Question: Since the tutorial I am following is using firestore and I tried to use firebase database. Could you plz let me know where is wrong, why I cant read my data?
Here is the tutorial code for firestore:
'''
static Stream<List<Todo>> readTodos() => FirebaseFirestore.instance
.collection('todo')
.orderBy(TodoField.createdTime, descending: true)
.snapshots()
.transform(Utils.transformer(Todo.fromJson));
'''
for transformer methode is like this:
'''
static StreamTransformer transformer<T>(
T Function(Map<String, dynamic> json) fromJson) =>
StreamTransformer<QuerySnapshot, List<T>>.fromHandlers(
handleData: (QuerySnapshot data, EventSink<List<T>> sink) {
final snaps = data.docs.map((doc) => doc.data()).toList();
final objects = snaps.map((json) => fromJson(json)).toList();
sink.add(objects);
},
);
'''
Here is my code for firebase database:
'''
static Stream<List<Todo>> readTodos() => FirebaseDatabase.instance
.ref("todo")
.orderByChild(TodoField.createdTime)
.onValue
.map((todo) => todo.snapshot.children
.map((e) => Todo.fromJson(e.value as Map<String, dynamic>))
.toList()
..sort((a, b) => b.createdTime.compareTo(a.createdTime)));
'''
Here is streambuilder:
'''
StreamBuilder<List<Todo>>(
stream: FirebaseApi.readTodos(),
builder: (context, snapshot) {
switch (snapshot.connectionState) {
case ConnectionState.waiting:
return Center(child: CircularProgressIndicator());
default:
if (snapshot.hasError) {
return buildText('Something Went Wrong Try later');
} else {
final todos = snapshot.data;
TodosController todosController = Get.find();
todosController.setTodos(todos);
return TodoListWidget();
}
}
},
),
'''
here is my data structure:

So since the text is "Something Went Wrong Try later", I assume there is error that from somewhere right. Plesae let me know or share me the right code, thanks a lot!
also plz tell me if Im doing correctly to sort the todo event by createdTime, since for firebase only ascending is allowed, thanks!(I would like to pay for the answer since I really asked a lot and the solutions always saved my time if stack overflow has this feature)
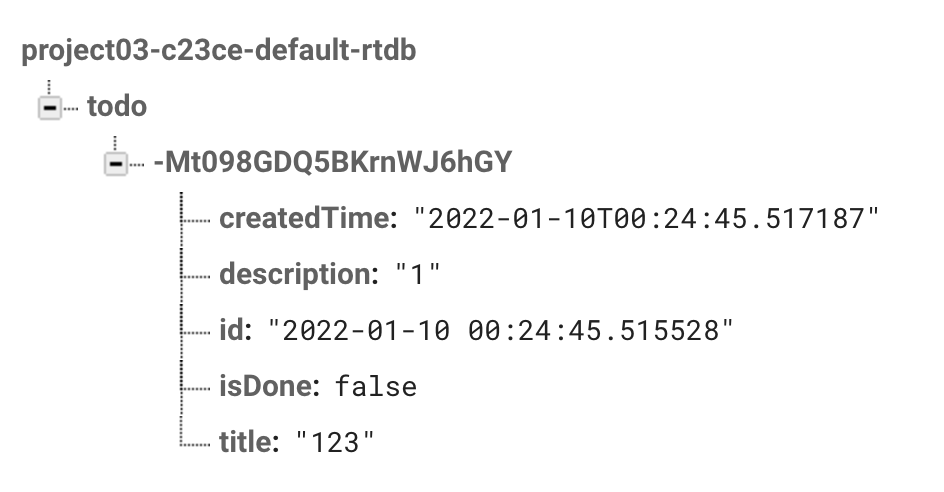
Answer: If there is an error in your 'AsyncSnapshot', you should show the contents of that error to learn what causes the problem:
'''
switch (snapshot.connectionState) {
case ConnectionState.waiting:
return Center(child: CircularProgressIndicator());
default:
if (snapshot.hasError) {
print('Error: ${snapshot.error}; //
return buildText('Something Went Wrong Try later');
} else {
'''